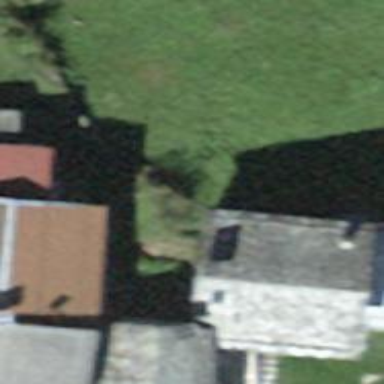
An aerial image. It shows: Gabled house with the roof oriented across.